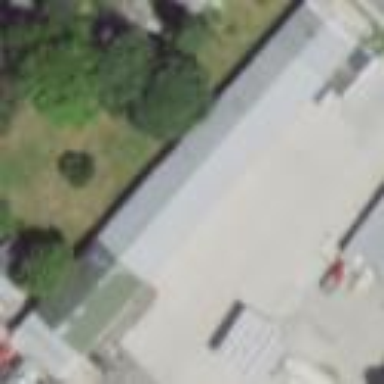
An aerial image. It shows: Commercial building.